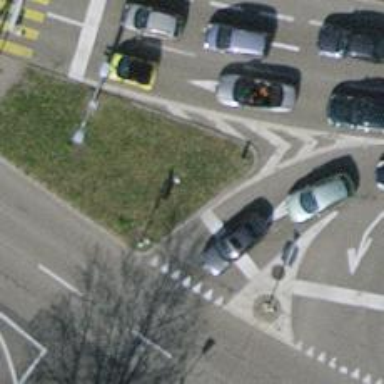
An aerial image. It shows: Road with traffic signals.